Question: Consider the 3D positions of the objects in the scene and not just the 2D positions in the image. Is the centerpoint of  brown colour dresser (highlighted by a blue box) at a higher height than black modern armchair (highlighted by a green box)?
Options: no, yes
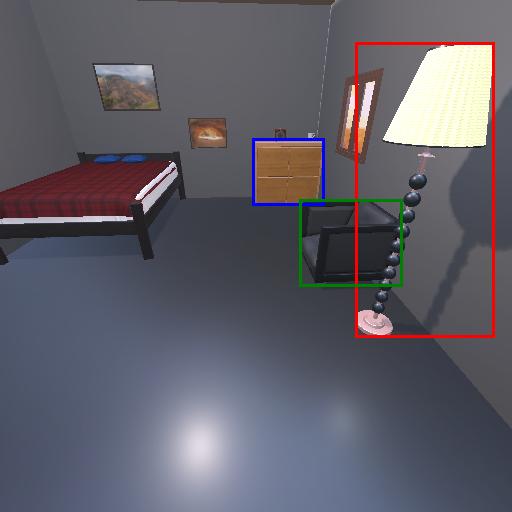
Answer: no